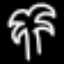
Label: palm tree